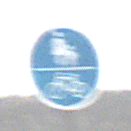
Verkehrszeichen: GemeinsamerGehUndRadweg
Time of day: Midday
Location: Outdoor (Nature)
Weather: Overcast
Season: Winter
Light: Natural